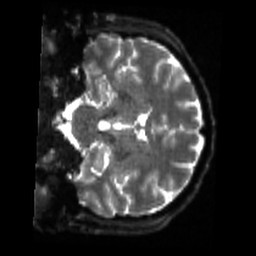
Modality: sbref
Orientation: coronal
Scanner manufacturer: siemens
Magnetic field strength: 3 T
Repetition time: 4 s
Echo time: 0.0594 s